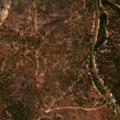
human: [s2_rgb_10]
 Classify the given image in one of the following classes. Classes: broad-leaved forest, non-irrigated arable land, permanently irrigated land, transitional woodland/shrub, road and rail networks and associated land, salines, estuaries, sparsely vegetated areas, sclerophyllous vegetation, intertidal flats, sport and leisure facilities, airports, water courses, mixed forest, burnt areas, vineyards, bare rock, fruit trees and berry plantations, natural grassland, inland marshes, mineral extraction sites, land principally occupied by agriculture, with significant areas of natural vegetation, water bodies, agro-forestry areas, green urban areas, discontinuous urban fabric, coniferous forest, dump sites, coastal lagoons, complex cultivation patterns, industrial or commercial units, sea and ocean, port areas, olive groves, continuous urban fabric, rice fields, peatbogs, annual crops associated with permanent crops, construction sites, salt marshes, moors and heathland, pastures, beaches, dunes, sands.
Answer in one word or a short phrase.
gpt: broad-leaved forest, coniferous forest, mixed forest